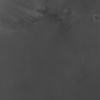
Label: not_dusty